Interaction volume radius: 5 \u00c5
Interaction volume height: 20 \u00c5
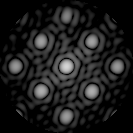
Disorder parameter: 0.069